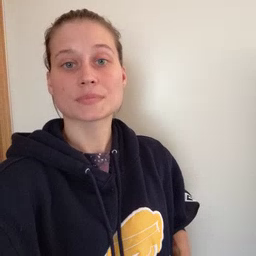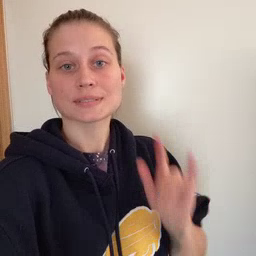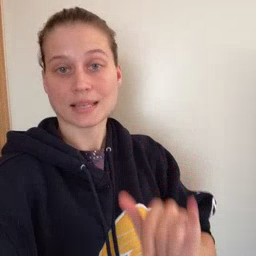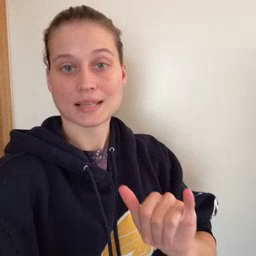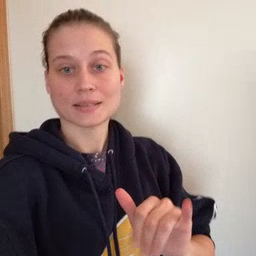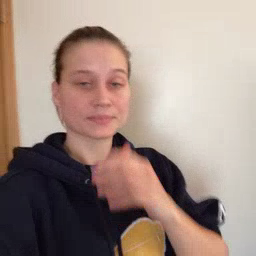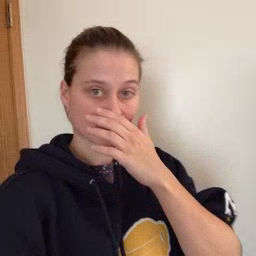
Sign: stay